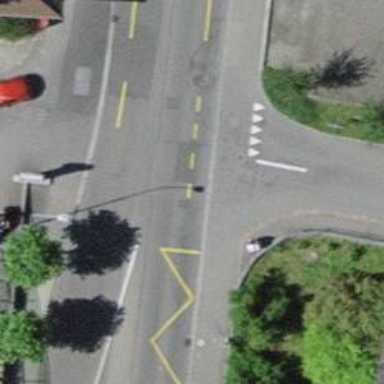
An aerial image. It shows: Bus stop with designated public transport stop position.